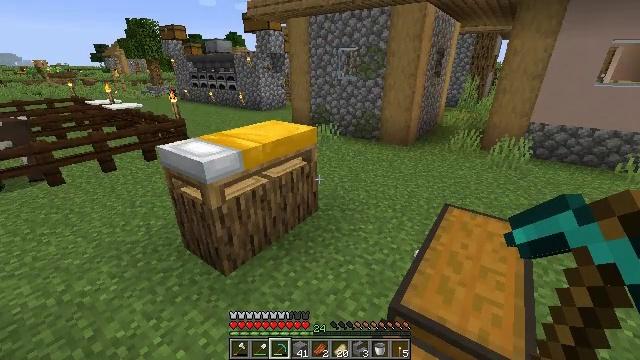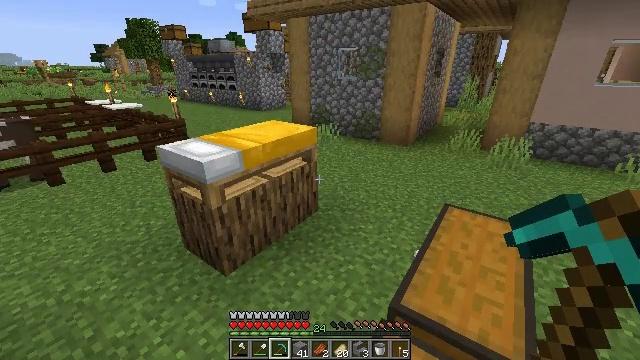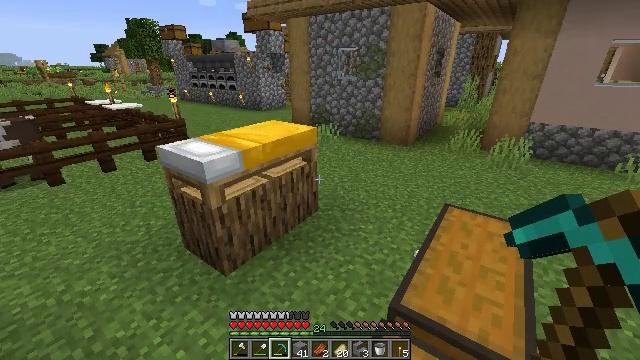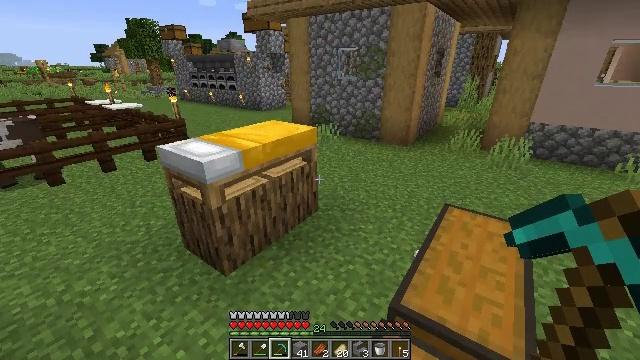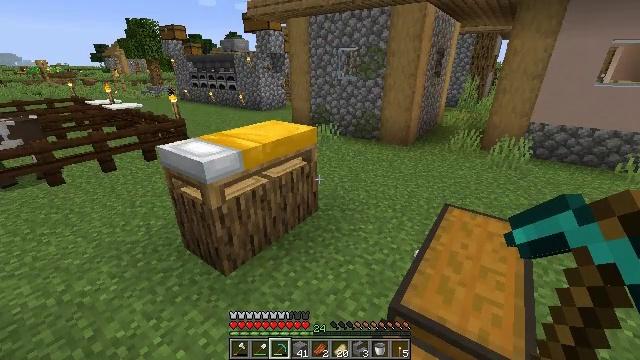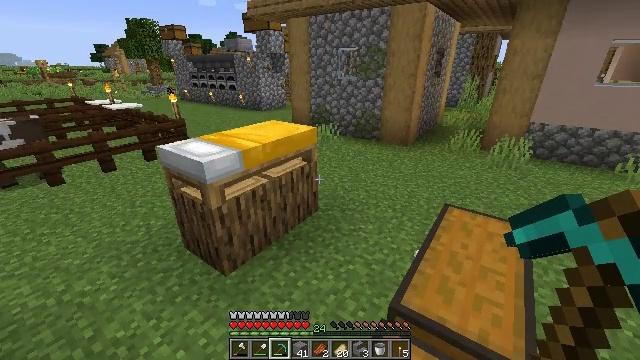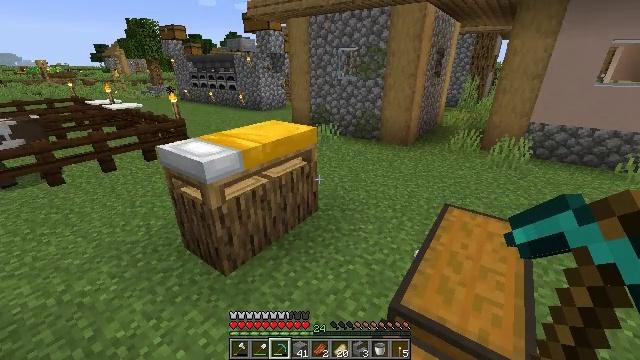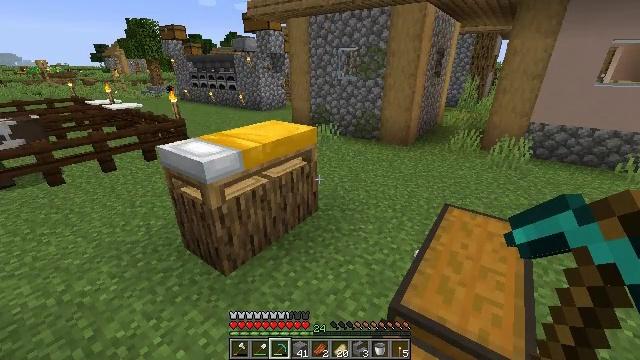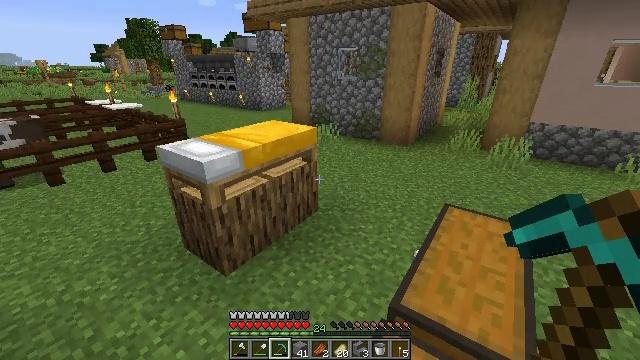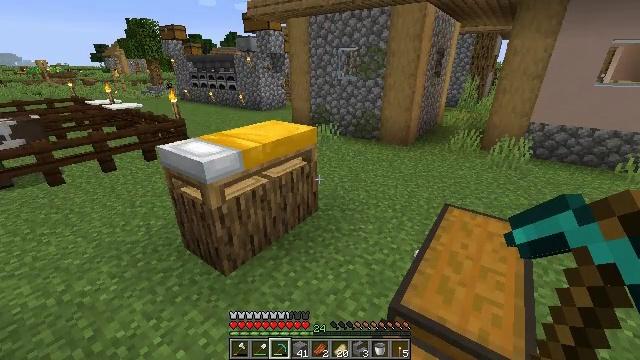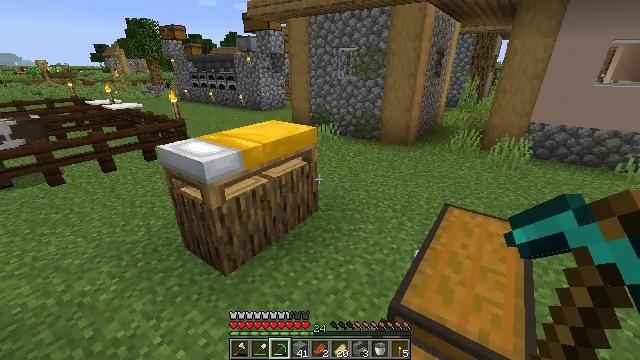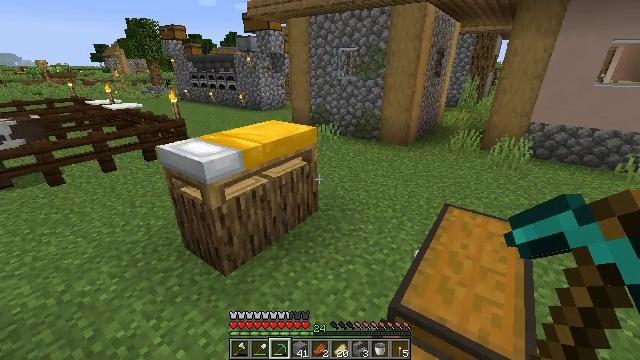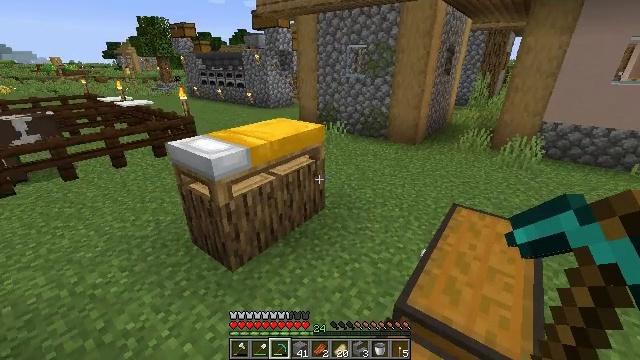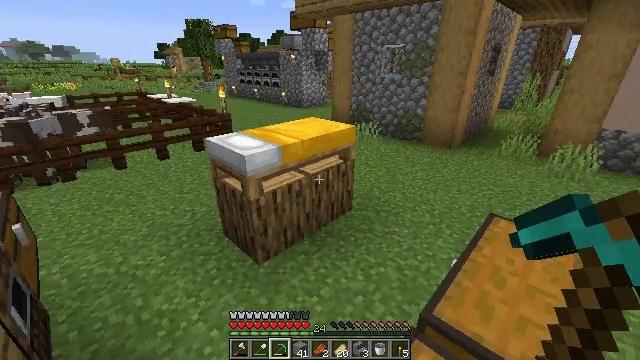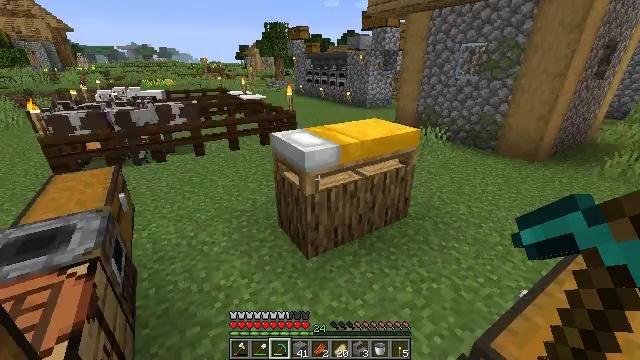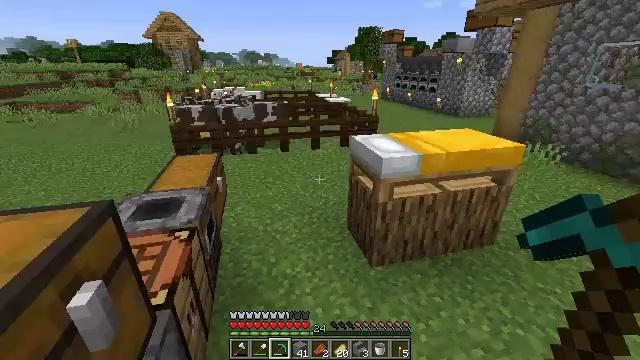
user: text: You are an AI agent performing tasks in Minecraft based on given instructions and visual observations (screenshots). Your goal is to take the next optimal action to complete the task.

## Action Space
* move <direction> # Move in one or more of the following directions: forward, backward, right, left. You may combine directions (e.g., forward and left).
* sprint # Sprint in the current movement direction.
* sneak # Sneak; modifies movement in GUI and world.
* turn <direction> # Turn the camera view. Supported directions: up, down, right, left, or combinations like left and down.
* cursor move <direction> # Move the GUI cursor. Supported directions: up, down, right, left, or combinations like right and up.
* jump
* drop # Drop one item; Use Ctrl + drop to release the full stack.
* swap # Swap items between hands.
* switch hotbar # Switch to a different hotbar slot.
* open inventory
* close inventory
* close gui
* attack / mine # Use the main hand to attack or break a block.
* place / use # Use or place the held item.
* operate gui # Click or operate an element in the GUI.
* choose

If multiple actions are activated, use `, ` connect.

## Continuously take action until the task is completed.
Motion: motion action
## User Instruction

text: Put out the fire.
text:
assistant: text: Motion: no_op
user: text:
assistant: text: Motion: no_op
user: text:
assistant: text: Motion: no_op
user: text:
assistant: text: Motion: no_op
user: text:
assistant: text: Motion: no_op
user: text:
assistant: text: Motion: no_op
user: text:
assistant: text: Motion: no_op
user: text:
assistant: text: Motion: no_op
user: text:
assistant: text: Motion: no_op
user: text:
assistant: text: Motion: no_op
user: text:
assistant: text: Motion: no_op
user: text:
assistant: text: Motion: turn left
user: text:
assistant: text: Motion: turn left
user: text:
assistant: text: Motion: turn left
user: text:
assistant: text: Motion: turn left
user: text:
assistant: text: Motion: turn left
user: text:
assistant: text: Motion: turn left
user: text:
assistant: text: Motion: turn left
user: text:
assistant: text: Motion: no_op
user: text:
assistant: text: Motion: no_op
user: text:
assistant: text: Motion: no_op
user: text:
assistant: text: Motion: no_op
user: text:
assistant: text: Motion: no_op
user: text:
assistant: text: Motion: no_op
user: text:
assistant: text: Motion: no_op
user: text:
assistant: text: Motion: no_op
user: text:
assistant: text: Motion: no_op
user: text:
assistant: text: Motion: no_op
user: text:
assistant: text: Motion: no_op
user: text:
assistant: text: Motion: no_op